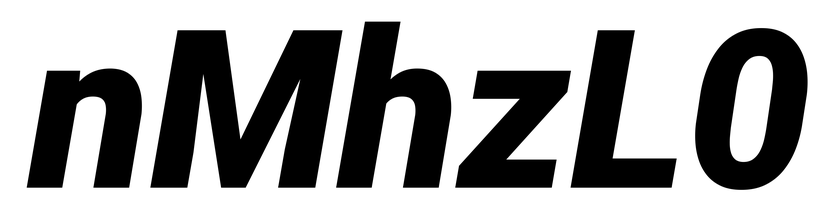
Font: Roboto-Italic_Black_Italic